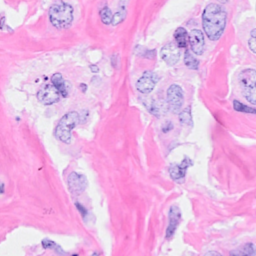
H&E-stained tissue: Breast